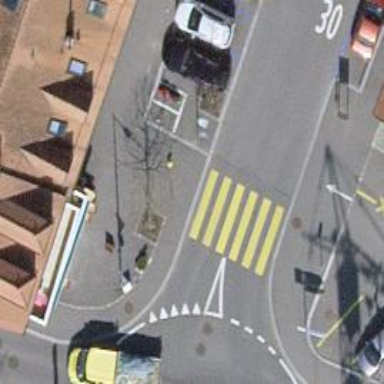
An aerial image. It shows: Zebra crossing on the road.